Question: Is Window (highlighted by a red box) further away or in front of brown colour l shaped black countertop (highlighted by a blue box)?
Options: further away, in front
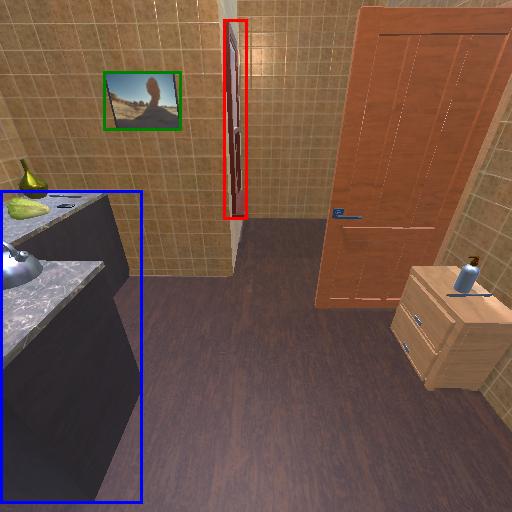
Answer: further away